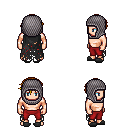
a pixel art fantasy rpg character, male body template, human, light skin, black tattered cape, red pants, blonde short bangs hairstyle, chain hood, gray slippers, four views (front, back, left, right), 2x2 character sprite sheet, small pixel art, hard edges, no anti-aliasing